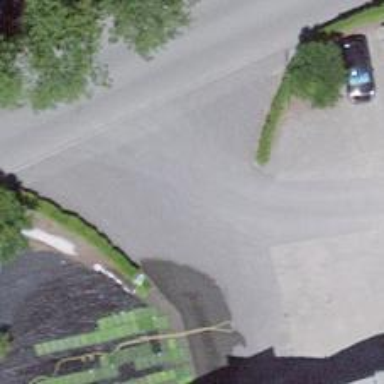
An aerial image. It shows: Road serving as parking aisle.